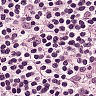
Metastatic tissue present: no